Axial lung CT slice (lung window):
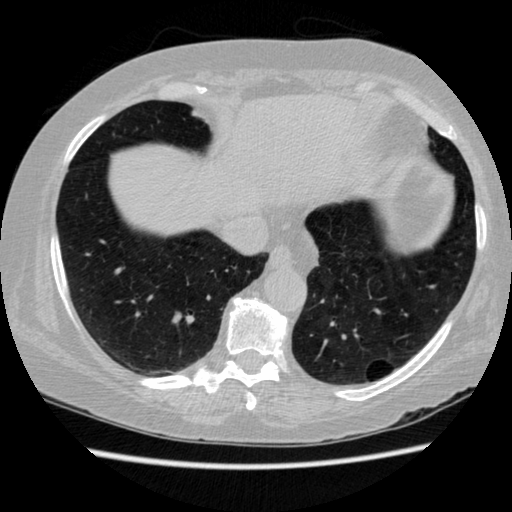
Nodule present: no